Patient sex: M
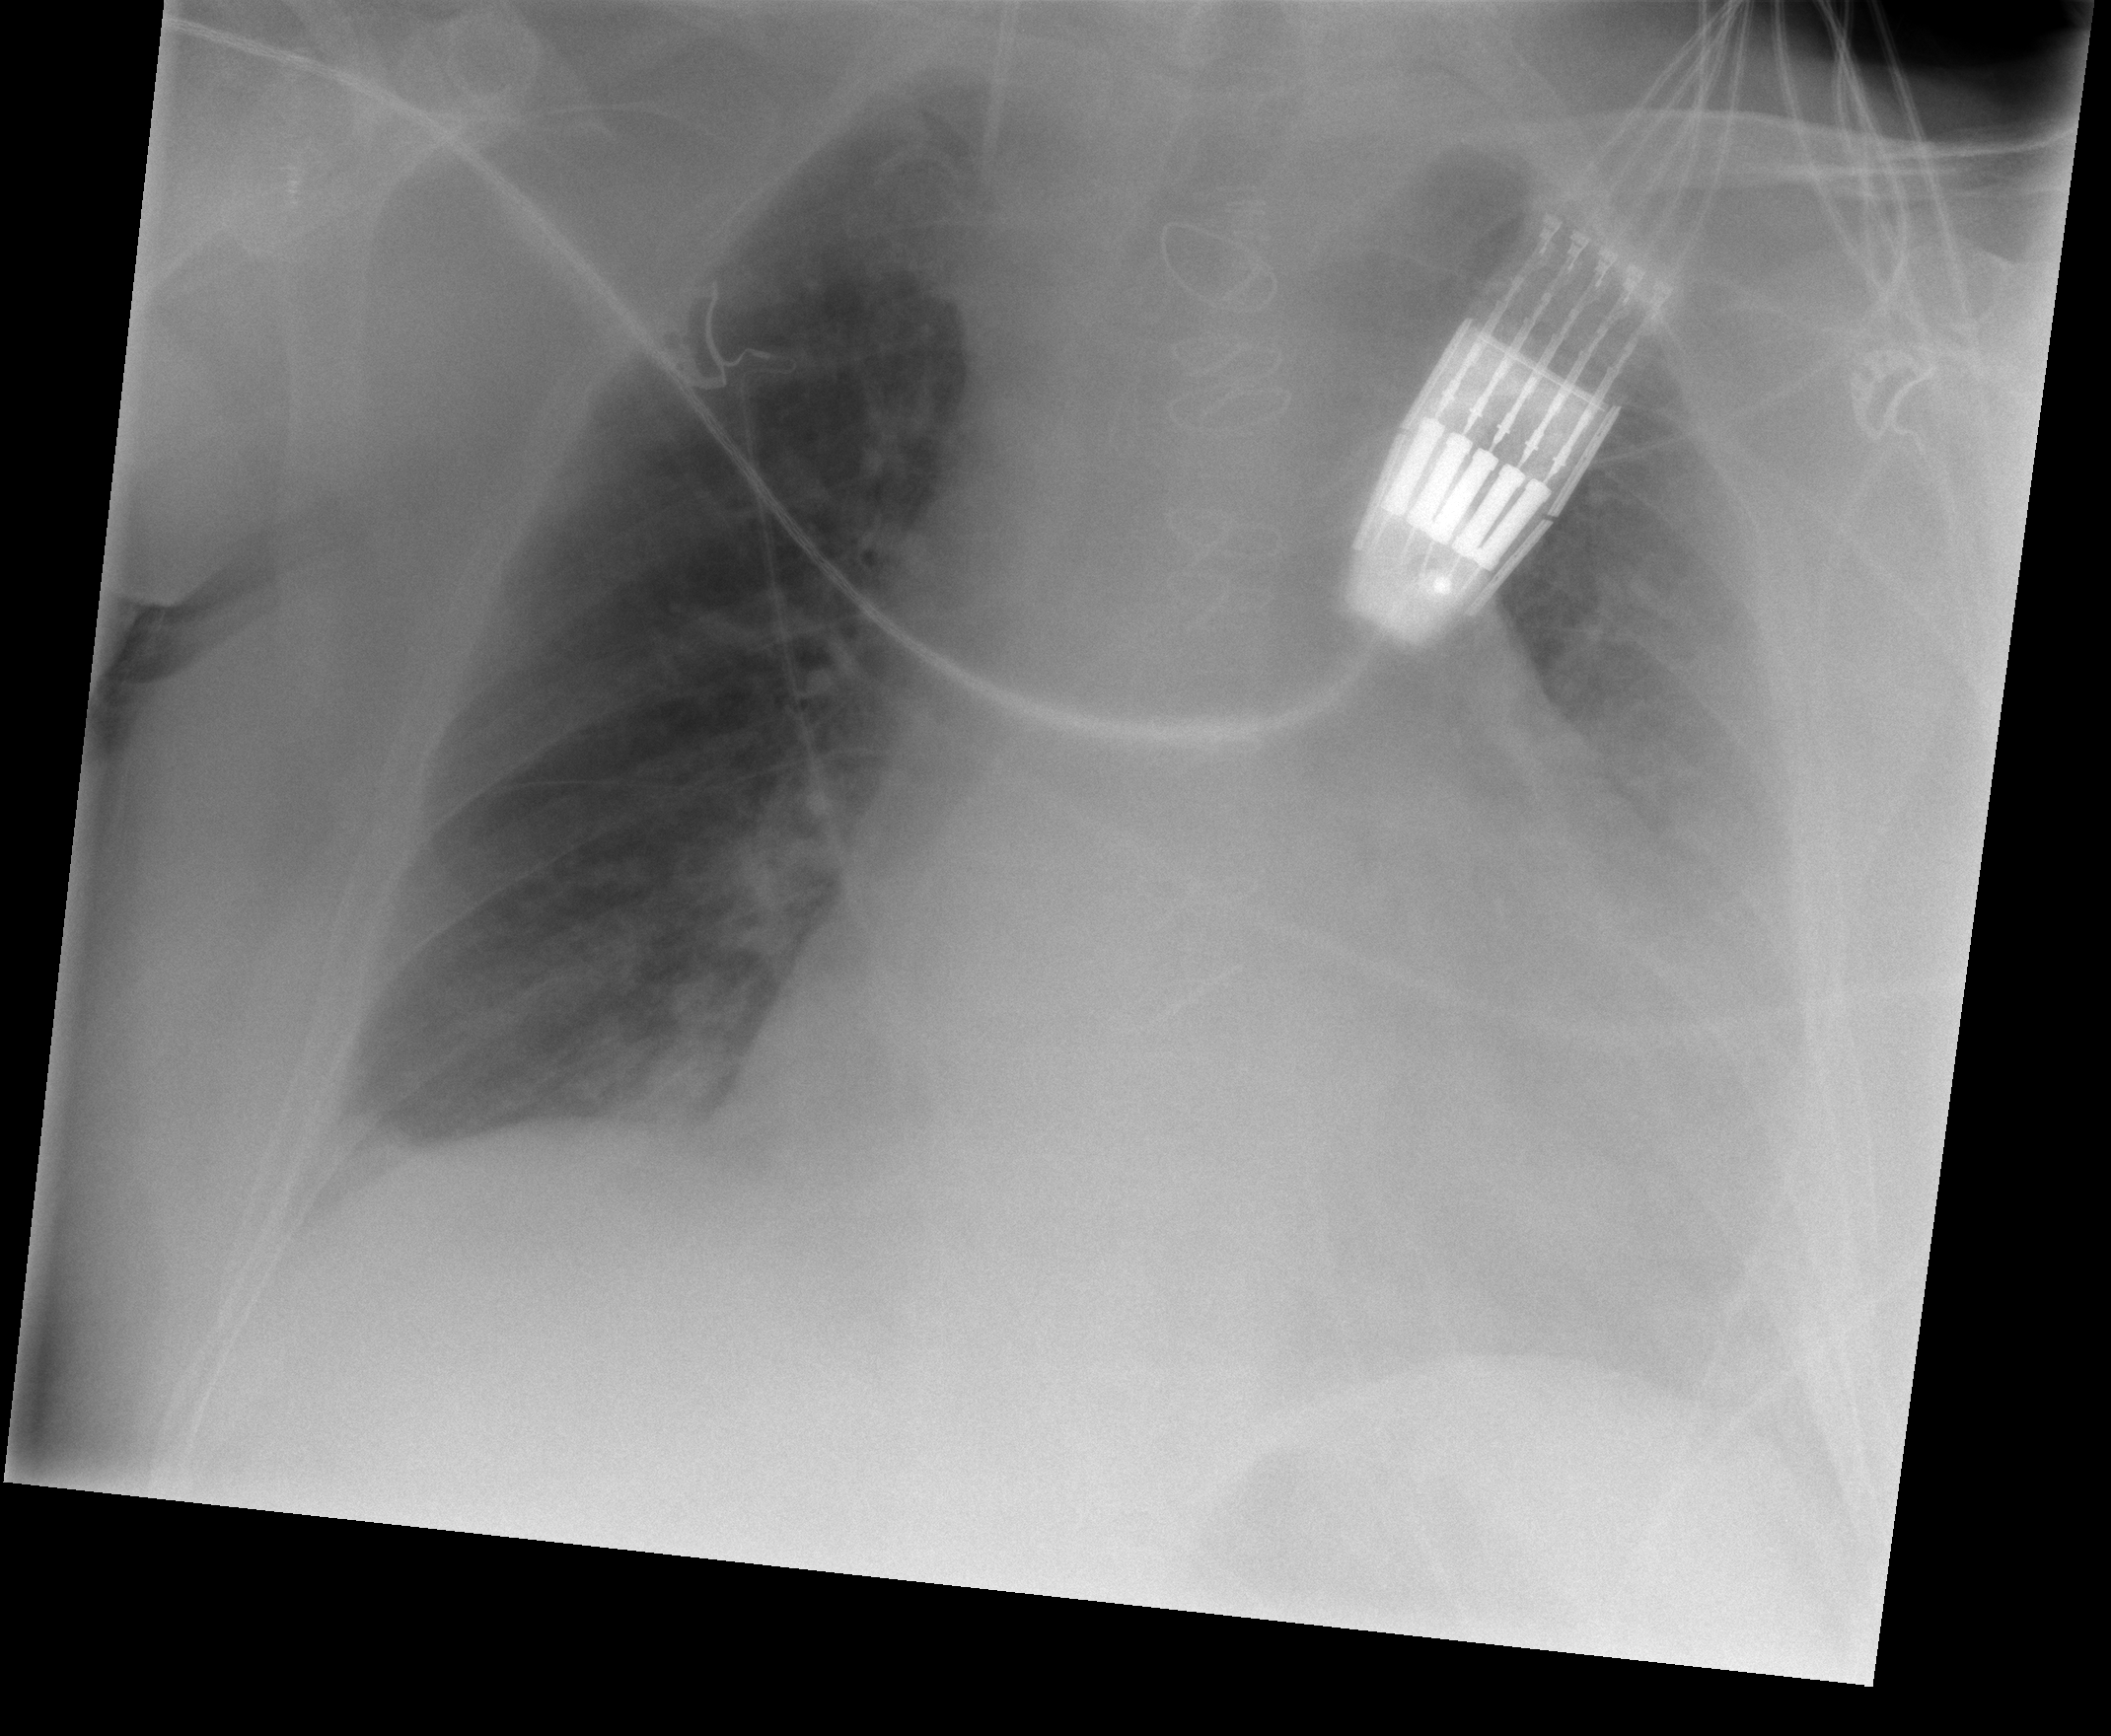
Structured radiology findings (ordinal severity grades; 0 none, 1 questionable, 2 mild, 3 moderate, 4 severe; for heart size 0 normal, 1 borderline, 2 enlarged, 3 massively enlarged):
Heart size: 2
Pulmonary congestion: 1
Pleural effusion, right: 1
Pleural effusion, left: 3
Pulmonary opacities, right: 0
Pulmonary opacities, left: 0
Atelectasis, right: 2
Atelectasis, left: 2